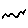
Label: zigzag